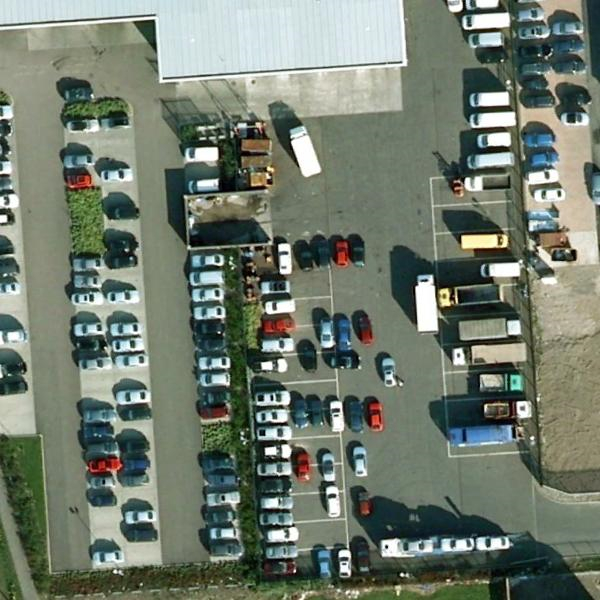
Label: Parking